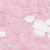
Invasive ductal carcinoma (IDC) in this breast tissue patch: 0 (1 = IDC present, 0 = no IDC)